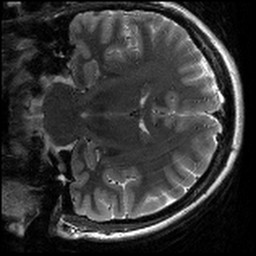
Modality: T2w
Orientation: coronal
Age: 22
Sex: female
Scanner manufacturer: siemens
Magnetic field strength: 3 T
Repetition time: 8.02 s
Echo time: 0.08 s